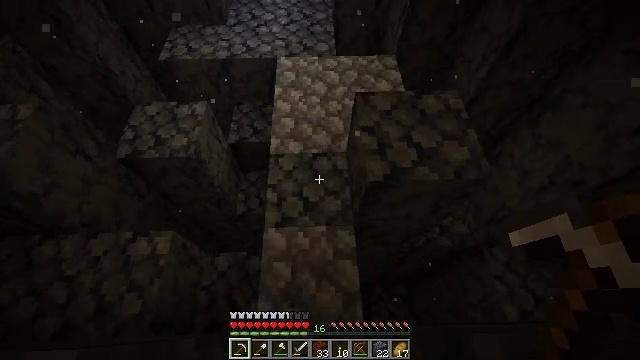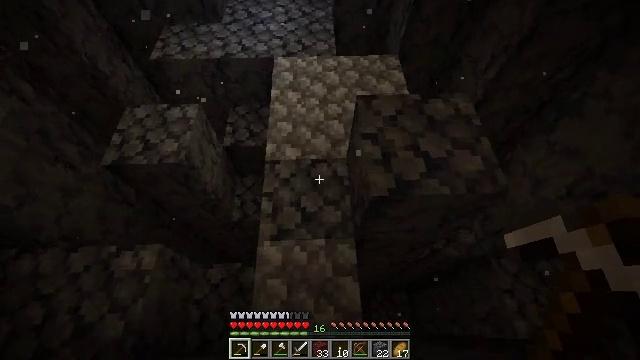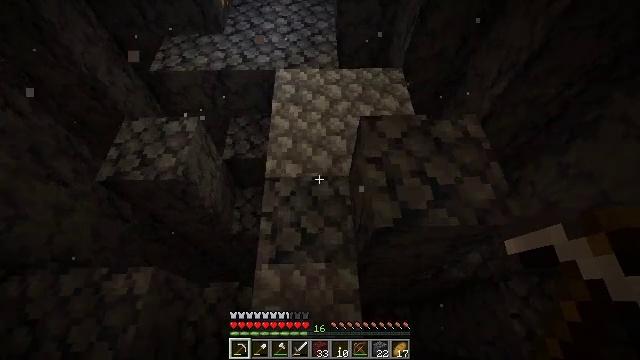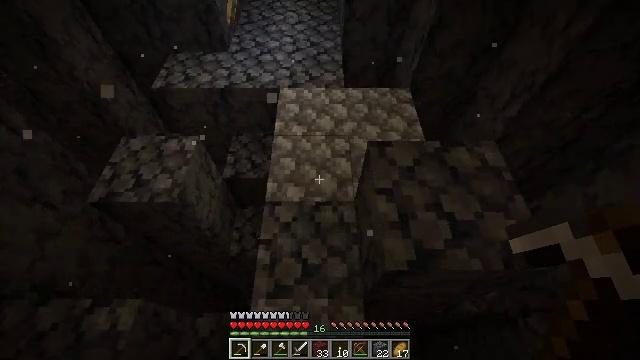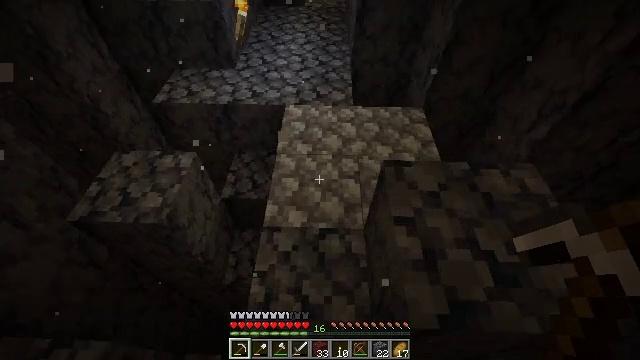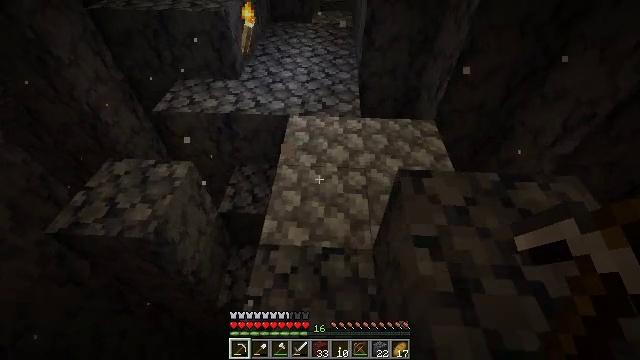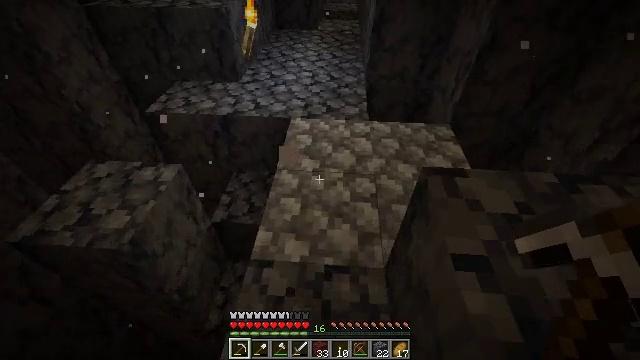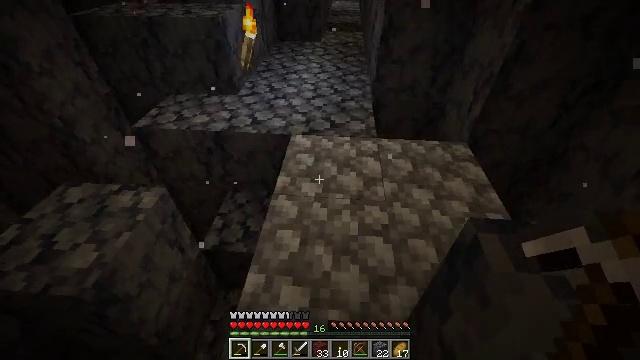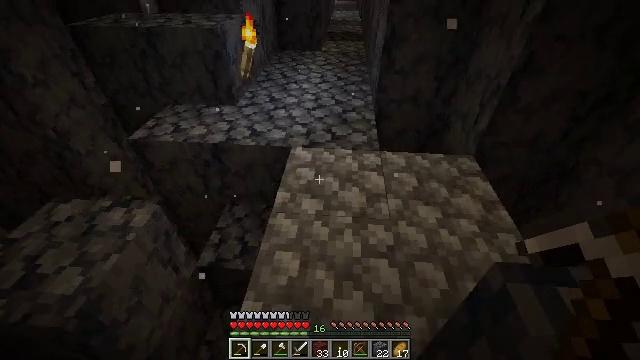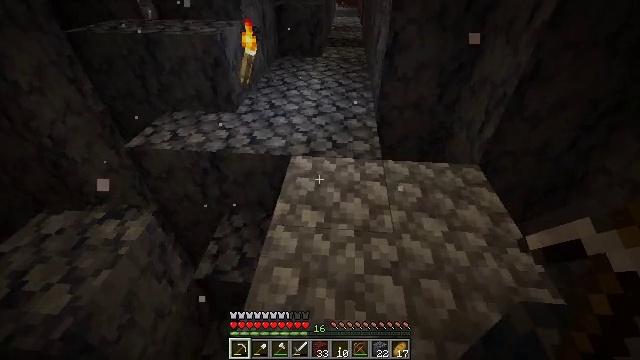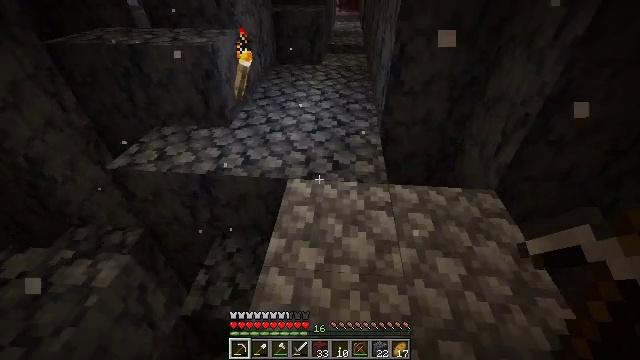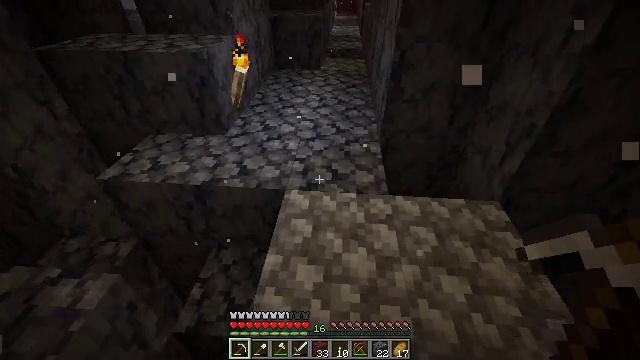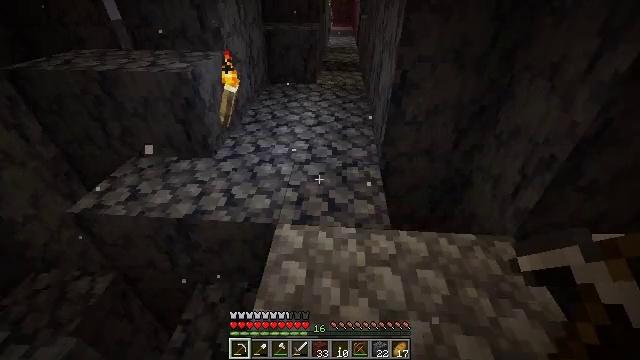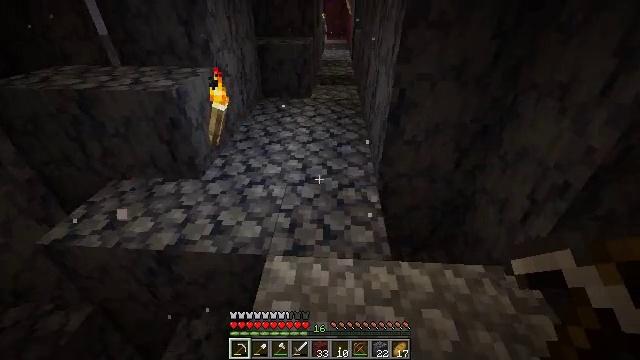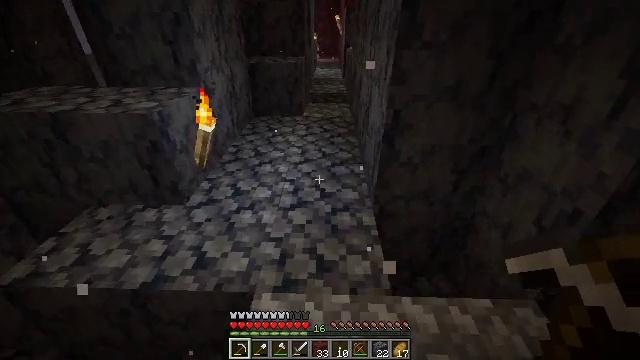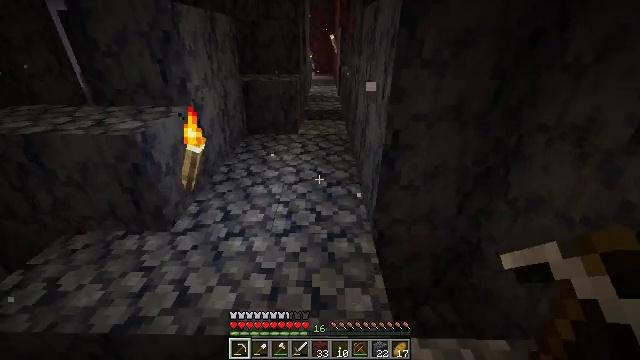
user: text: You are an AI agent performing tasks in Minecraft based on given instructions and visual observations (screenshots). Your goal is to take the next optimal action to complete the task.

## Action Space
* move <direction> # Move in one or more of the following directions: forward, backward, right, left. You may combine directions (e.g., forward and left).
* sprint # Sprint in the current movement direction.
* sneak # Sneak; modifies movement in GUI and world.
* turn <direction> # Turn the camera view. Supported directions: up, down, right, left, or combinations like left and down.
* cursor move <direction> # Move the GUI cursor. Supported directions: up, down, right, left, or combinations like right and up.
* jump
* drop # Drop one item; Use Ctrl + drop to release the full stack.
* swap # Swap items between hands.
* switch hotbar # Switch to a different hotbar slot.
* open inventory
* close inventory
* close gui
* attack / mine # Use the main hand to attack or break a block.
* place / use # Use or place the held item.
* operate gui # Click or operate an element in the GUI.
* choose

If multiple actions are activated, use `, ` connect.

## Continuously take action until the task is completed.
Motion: motion action
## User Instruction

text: Gather basalt from the ground.
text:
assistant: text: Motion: move forward
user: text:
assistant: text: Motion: move forward, turn up
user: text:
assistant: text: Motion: move forward, turn left and up
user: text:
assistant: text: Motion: move forward, turn left and up
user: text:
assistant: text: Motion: move forward, turn left and up
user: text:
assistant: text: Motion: move forward, turn left and up
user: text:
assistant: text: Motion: move forward, turn up
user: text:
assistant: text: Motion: move forward, turn up
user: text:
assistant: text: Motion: move forward
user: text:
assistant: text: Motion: move forward
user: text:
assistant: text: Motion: move forward
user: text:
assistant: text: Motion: move forward, turn up
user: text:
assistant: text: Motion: move forward, turn right and up
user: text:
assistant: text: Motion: move forward, turn right and up
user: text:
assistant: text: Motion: move forward, turn up
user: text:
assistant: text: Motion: move forward, turn up
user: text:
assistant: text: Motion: move forward, turn up
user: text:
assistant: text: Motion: move forward, turn up
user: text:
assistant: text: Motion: move forward, turn up
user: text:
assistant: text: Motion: turn up
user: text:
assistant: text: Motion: turn up
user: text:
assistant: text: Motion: no_op
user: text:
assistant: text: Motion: no_op
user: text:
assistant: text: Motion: move forward, turn left
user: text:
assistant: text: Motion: move forward, turn left
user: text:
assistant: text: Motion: move forward
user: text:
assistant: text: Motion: move forward
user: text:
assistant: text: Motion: move forward
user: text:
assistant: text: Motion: move forward
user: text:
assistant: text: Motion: move forward